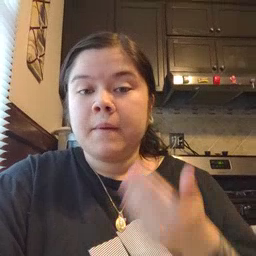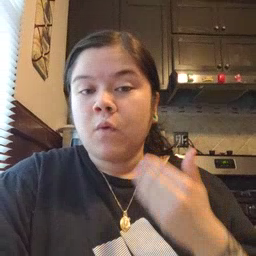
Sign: before